Field crop: tomato
Growth stage: 1
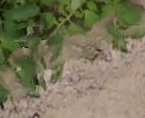
Species: tomato